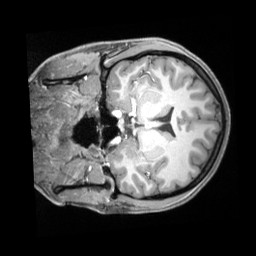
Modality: T1w
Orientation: coronal
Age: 22
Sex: female
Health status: ill
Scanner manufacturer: siemens
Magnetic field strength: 3 T
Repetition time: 2.2 s
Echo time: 0.00218 s